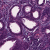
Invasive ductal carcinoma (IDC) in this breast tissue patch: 0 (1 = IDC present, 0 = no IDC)